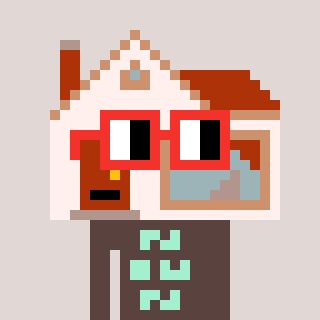
a pixel art character with square red glasses, a house-shaped head and a darkbrown-colored body on a warm background